Question: Say I have the following Window with a Button:

If I minimize and restore the Window, then two 'WM_PAINT' messages will be sent, one for the Window and one for the Button.
The 'WM_PAINT' message for the Window will request that the entire Window to be repainted, and the 'WM_PAINT' message for the Button will request that the Button to be repainted.
What if the Button is repainted first, and then the Window is repainted, wouldn't this means that the painting for the Window will cover the Button and make it invisible? So does that means that the Window is painted before the Button?
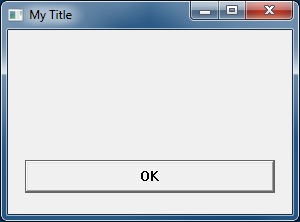
Answer: > Are child controls painted after the parent Window?
Yes.
Painting for children with the same parent (siblings) is rather complex. That topics is covered here: <URL>.